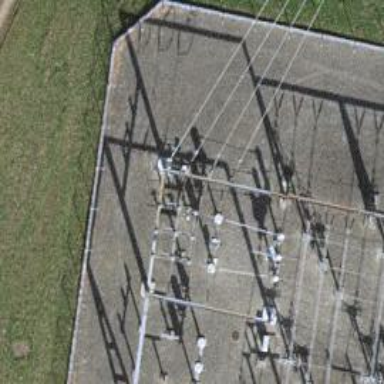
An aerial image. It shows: Insulator used in power systems.